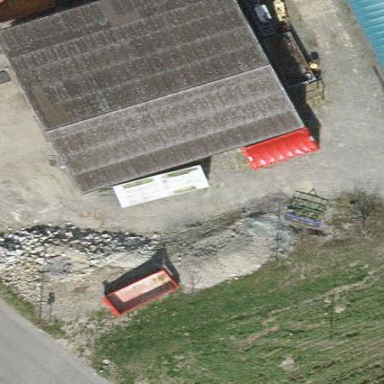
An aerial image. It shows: Farm auxiliary building.